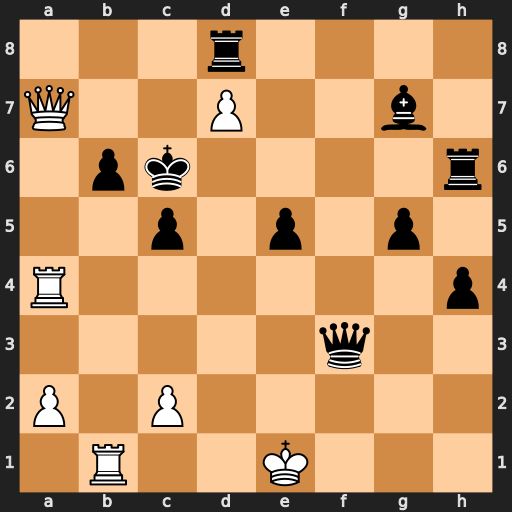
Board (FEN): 3r4/Q2P2b1/1pk4r/2p1p1p1/R6p/5q2/P1P5/1R2K3
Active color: w
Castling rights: -
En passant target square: -
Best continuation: Rxb6+ Kd5 Qb7+ Rc6 Qxc6#